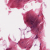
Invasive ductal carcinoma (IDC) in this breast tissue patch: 0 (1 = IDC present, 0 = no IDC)